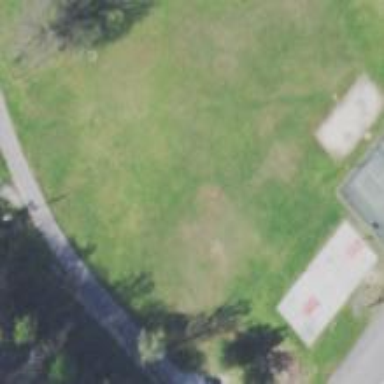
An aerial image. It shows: Park.